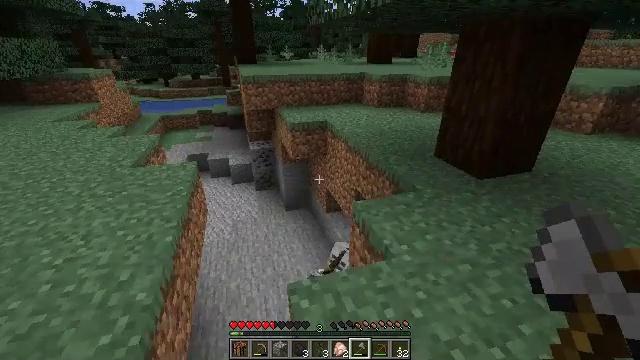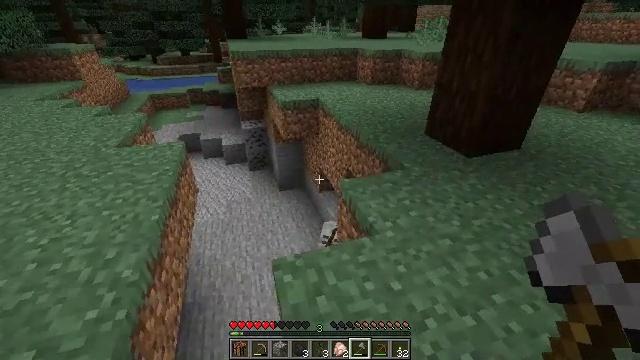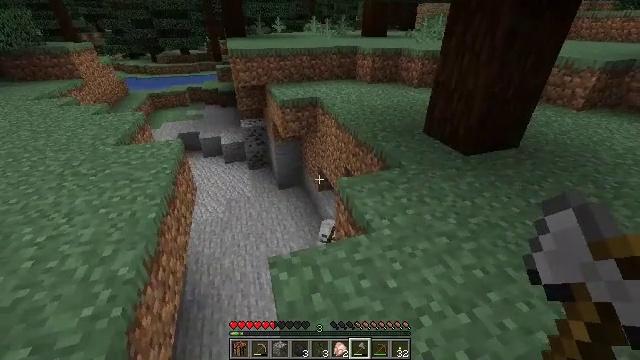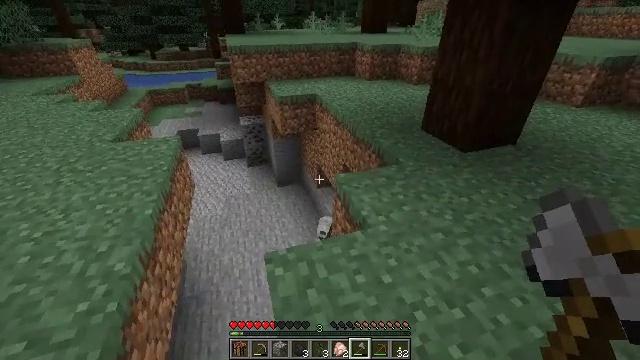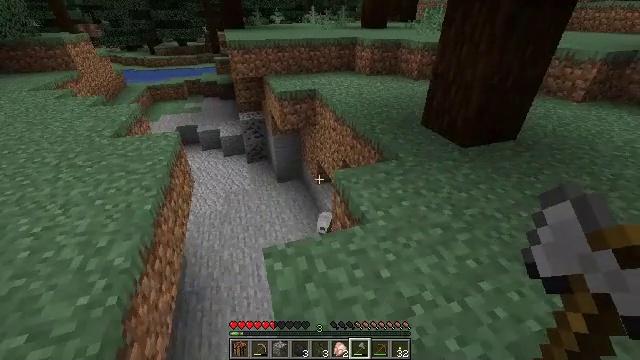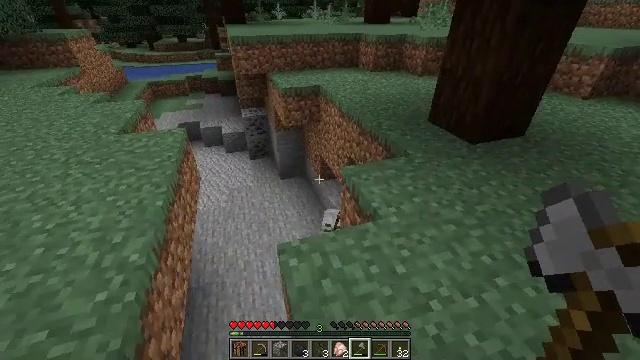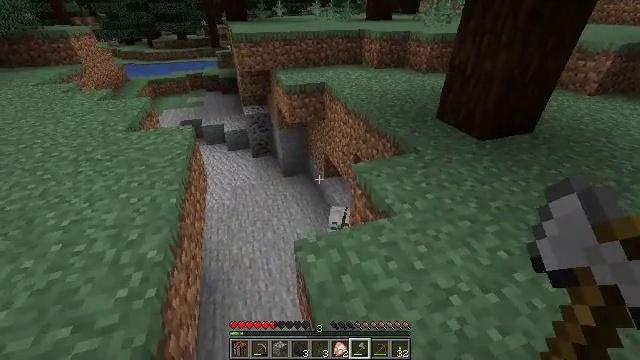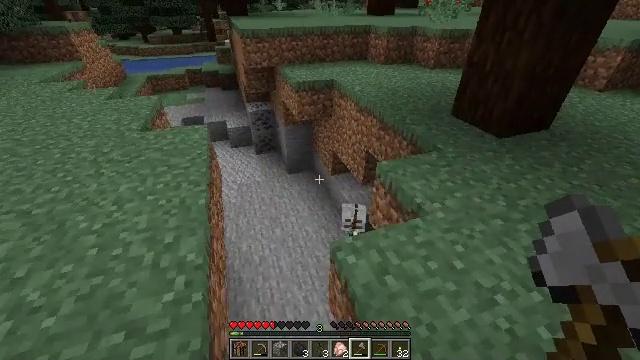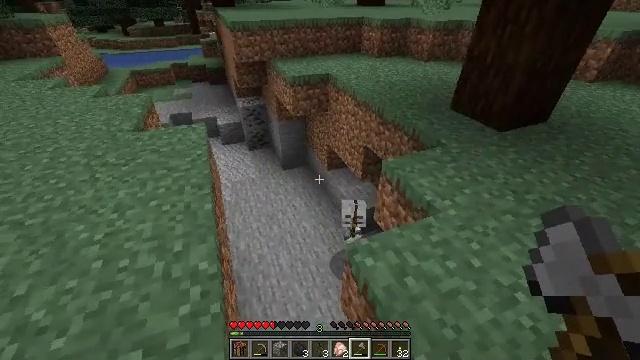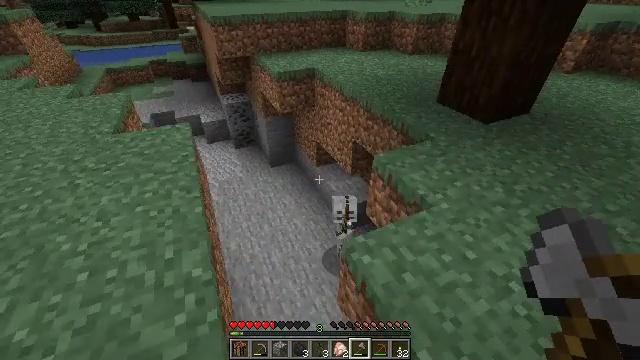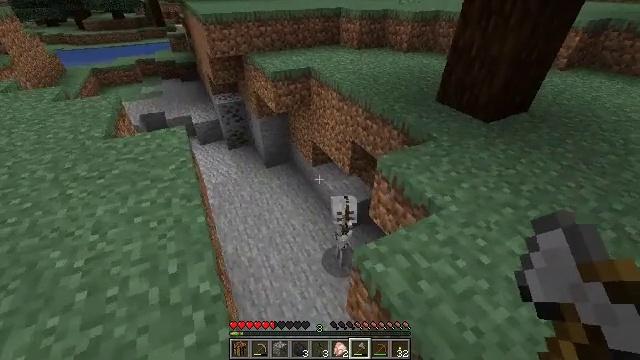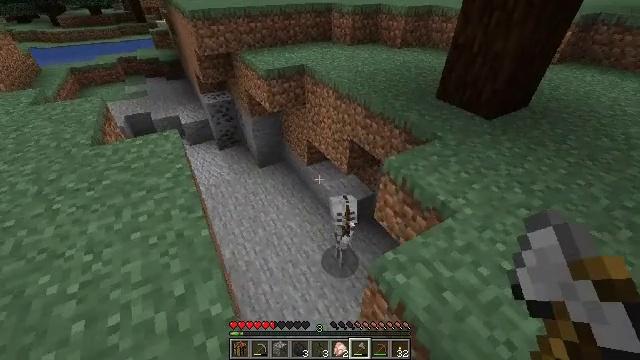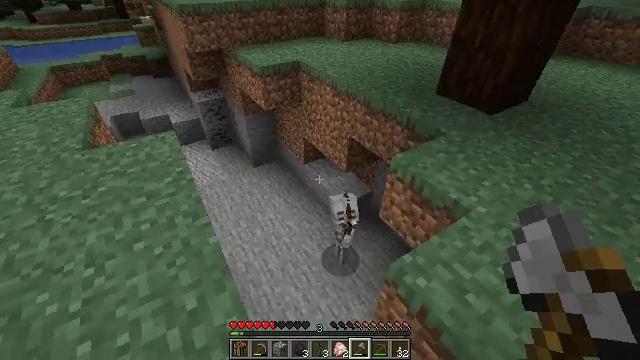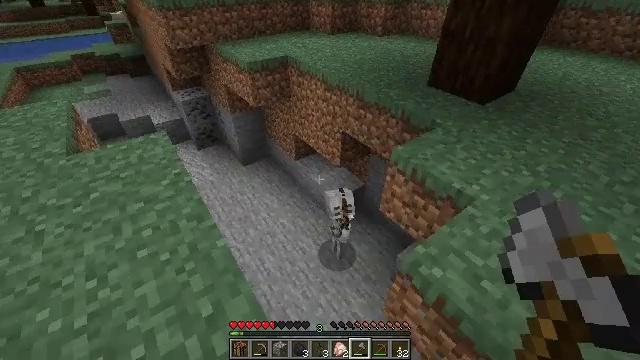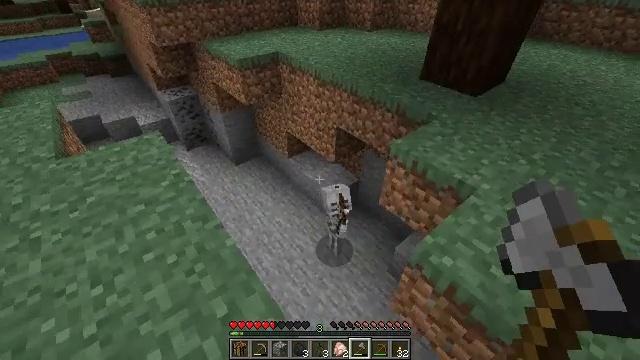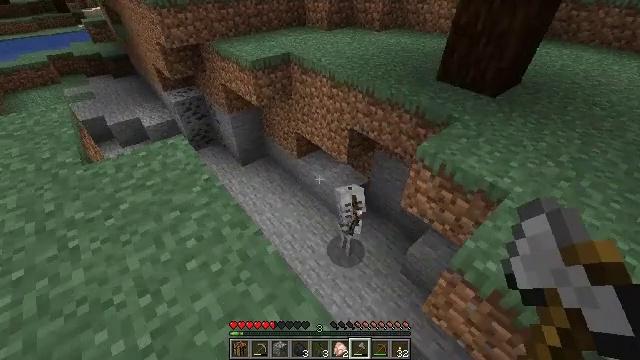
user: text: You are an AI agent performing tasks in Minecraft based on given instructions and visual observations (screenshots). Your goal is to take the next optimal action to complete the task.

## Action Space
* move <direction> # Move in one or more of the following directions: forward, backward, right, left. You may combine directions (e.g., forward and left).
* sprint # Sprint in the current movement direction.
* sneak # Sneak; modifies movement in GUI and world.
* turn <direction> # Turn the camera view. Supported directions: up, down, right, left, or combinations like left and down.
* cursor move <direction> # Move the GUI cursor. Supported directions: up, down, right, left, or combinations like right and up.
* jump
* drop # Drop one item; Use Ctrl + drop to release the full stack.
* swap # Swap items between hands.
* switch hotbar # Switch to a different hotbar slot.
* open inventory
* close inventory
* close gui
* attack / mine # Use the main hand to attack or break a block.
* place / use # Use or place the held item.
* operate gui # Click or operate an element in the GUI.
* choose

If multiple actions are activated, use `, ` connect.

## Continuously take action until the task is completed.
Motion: motion action
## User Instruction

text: Clear the sweet berry bush to collect the sweet berries.
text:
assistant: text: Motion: turn down
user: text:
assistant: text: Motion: no_op
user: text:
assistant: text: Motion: no_op
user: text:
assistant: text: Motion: move left
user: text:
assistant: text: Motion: move left
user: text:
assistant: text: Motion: move left
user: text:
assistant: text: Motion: move left
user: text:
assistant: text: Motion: move forward and move left, turn right and down
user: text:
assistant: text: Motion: move forward and move left, turn right and down
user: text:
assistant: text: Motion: move forward and move left, turn right
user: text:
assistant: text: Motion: move forward and move left, turn right
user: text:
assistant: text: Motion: move left, turn right
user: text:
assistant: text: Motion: move left, turn right and down
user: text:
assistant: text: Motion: move left, turn right
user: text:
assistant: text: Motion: move left
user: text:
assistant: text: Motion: move left
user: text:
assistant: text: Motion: move left
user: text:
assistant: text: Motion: move left
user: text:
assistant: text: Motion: move left
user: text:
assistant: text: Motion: move left
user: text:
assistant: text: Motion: move back and move left
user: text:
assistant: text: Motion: move back and move left
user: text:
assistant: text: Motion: move back and move left
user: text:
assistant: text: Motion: move back and move left
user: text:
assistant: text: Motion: move back and move left
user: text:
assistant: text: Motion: move back and move left
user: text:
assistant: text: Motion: move back and move left
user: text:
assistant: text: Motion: move back and move left
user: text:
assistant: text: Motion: move back and move left
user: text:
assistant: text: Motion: move back and move left, turn right